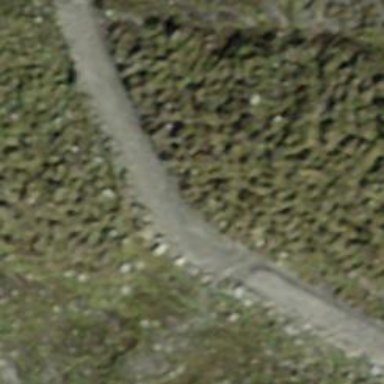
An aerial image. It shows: Dirt track road with grade 4 tracktype.